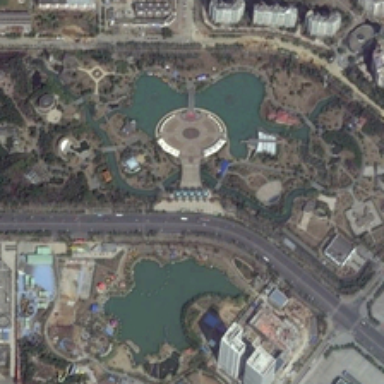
There is a circular square at the lake in the center of the park .